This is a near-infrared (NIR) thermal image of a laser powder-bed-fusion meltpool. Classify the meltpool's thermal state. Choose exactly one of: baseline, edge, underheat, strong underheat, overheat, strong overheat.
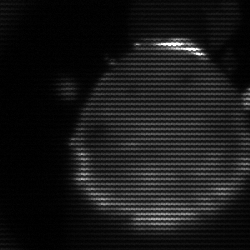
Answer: edge